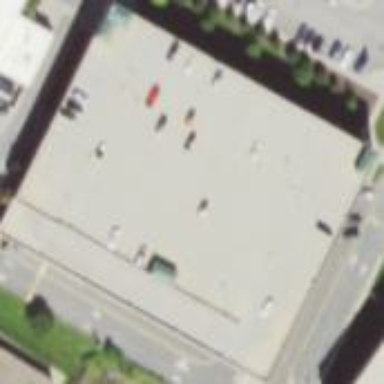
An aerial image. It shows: Multi-storey parking building.